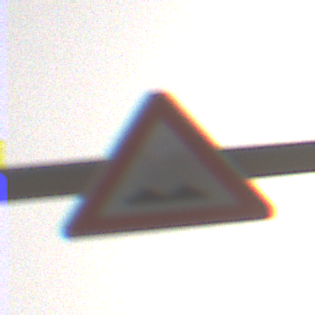
Verkehrszeichen: UnebeneFahrbahn
Umgebung: Outdoor, Nature
Tageszeit: MorningAfternoon
Wetter: PartlyCloudy
Licht: Natural
Jahreszeit: Winter
Kontrast: MediumContrast